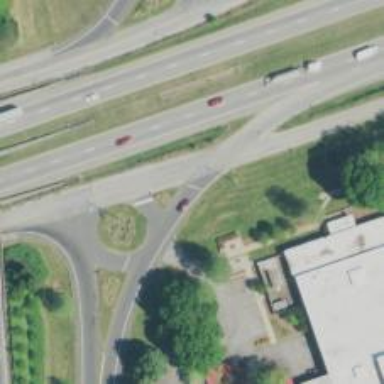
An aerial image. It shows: Asphalt road with secondary link designation.